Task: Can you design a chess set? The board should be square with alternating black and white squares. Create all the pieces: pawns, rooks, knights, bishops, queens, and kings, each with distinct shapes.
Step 4665:
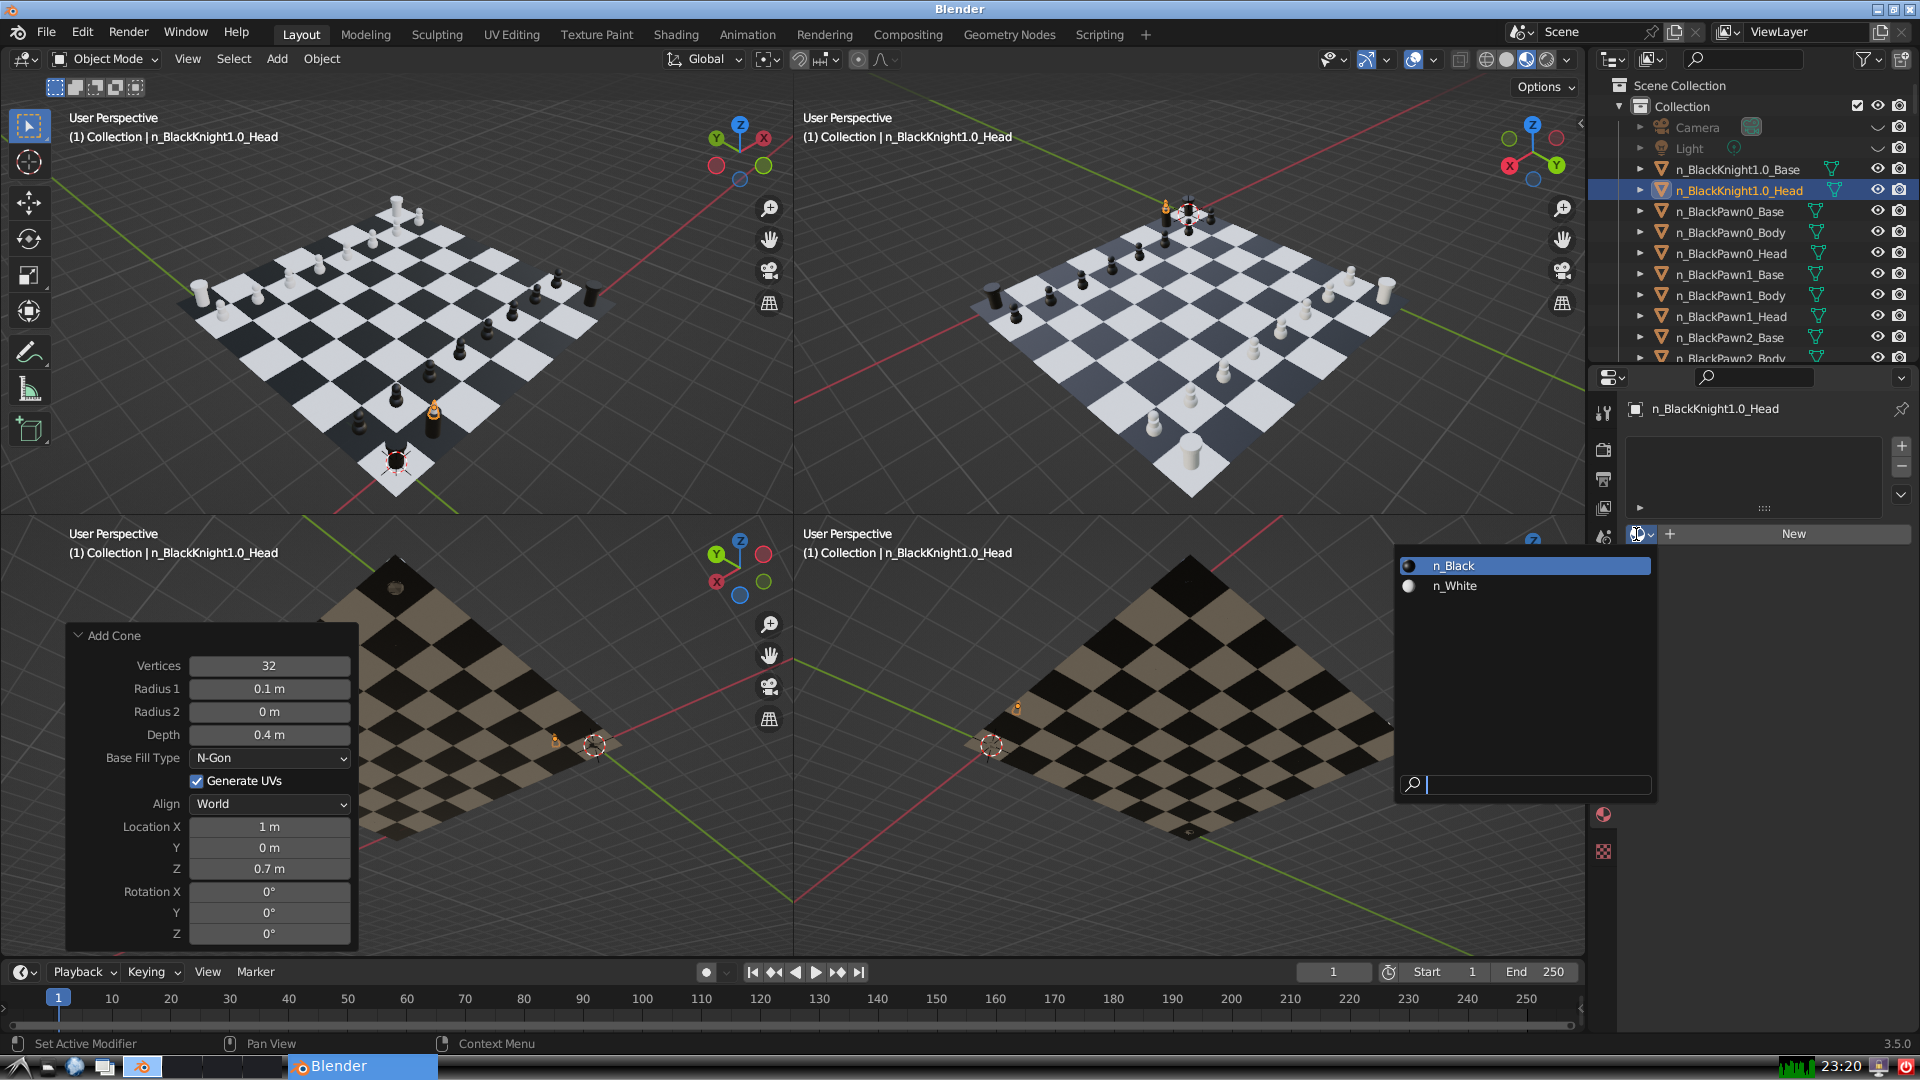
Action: input_text: n_Black